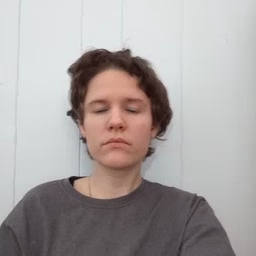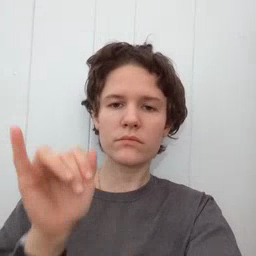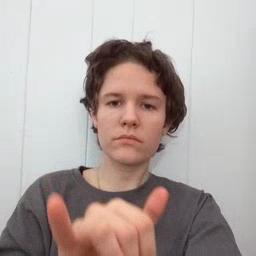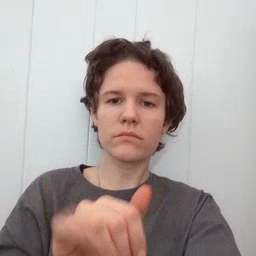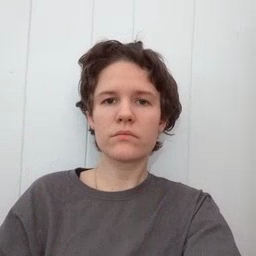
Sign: stay